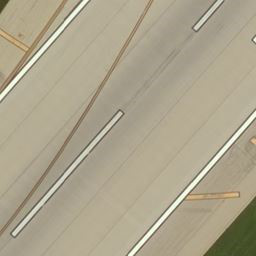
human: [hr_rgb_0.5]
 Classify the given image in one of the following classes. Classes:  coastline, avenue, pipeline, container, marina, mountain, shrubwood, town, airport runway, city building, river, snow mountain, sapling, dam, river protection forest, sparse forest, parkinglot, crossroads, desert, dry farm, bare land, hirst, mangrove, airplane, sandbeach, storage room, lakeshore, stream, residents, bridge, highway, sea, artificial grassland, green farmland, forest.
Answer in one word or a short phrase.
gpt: airport runway